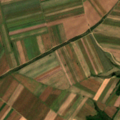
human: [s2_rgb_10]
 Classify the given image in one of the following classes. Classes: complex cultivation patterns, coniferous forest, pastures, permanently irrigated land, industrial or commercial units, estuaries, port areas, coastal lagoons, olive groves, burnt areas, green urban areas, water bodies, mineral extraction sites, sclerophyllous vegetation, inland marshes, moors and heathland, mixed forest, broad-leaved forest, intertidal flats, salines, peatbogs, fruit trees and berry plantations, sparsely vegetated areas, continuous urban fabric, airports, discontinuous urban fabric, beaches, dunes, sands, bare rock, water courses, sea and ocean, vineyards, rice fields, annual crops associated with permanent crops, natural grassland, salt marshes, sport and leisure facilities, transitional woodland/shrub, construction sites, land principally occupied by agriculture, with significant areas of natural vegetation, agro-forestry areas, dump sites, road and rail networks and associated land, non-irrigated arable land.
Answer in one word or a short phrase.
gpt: non-irrigated arable land, broad-leaved forest